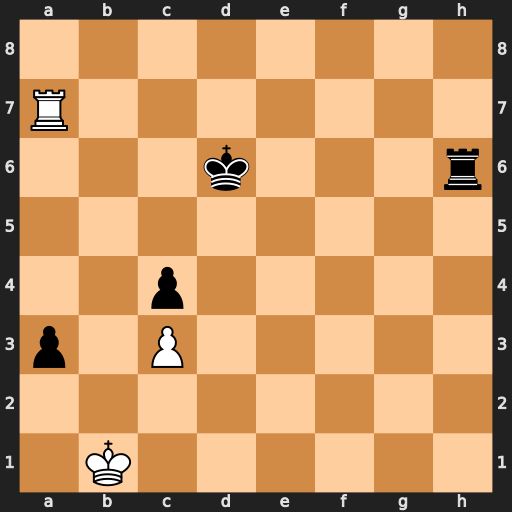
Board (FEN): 8/R7/3k3r/8/2p5/p1P5/8/1K6
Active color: w
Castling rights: -
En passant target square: -
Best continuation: Ra6+ Kd5 Rxh6